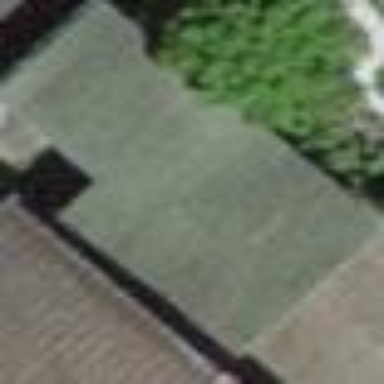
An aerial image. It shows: Garage.